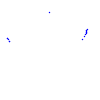
Particle: proton